Question: <URL>

I would like to use this red marked area
I have tried few plugins, also some css but it's not working
Is it possible to increase image div size and move texts towards right?
Note:
No Side bar template is used
You can check page with this link: <URL>
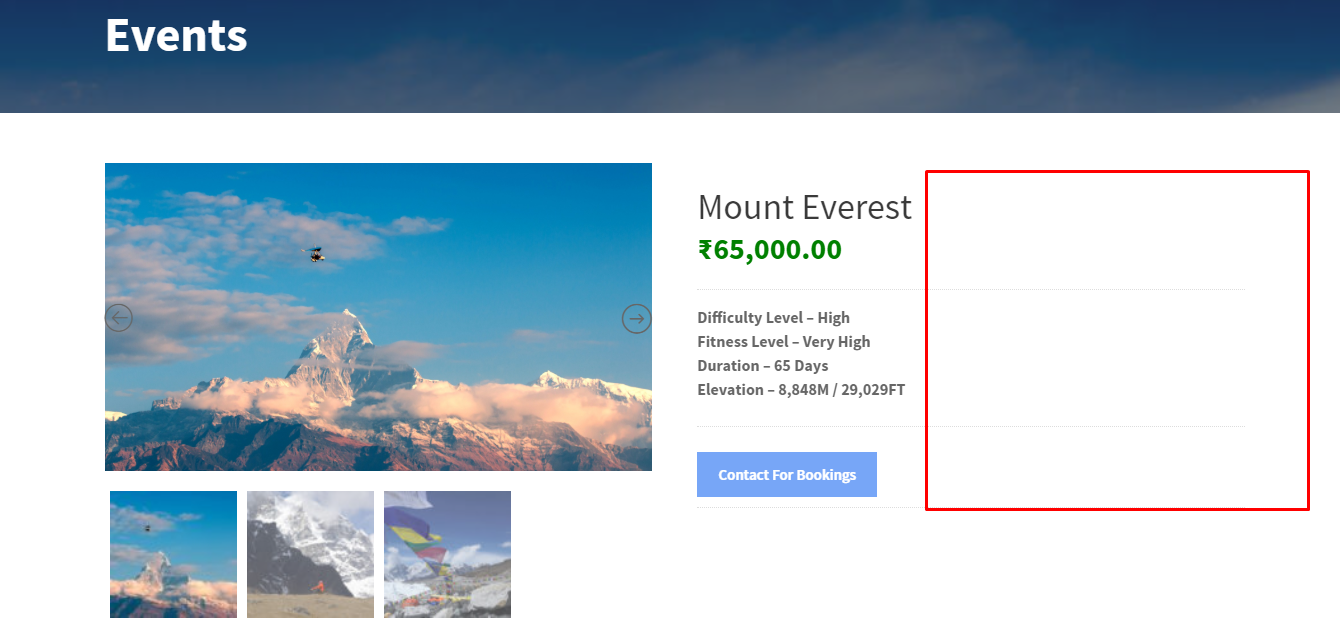
Answer: Yes, you can change the column width containing the image and description.
In CSS add the code below, the first block is for the image column and the second is for the content column. You can, of course, change the percentages to better fit what you're looking for.
'''
.woocommerce #content div.product div.images, .woocommerce div.product div.images, .woocommerce-page #content div.product div.images, .woocommerce-page div.product div.images {
width: 70%;
}
.woocommerce #content div.product div.summary, .woocommerce div.product div.summary, .woocommerce-page #content div.product div.summary, .woocommerce-page div.product div.summary {
width: 28%;
}
'''